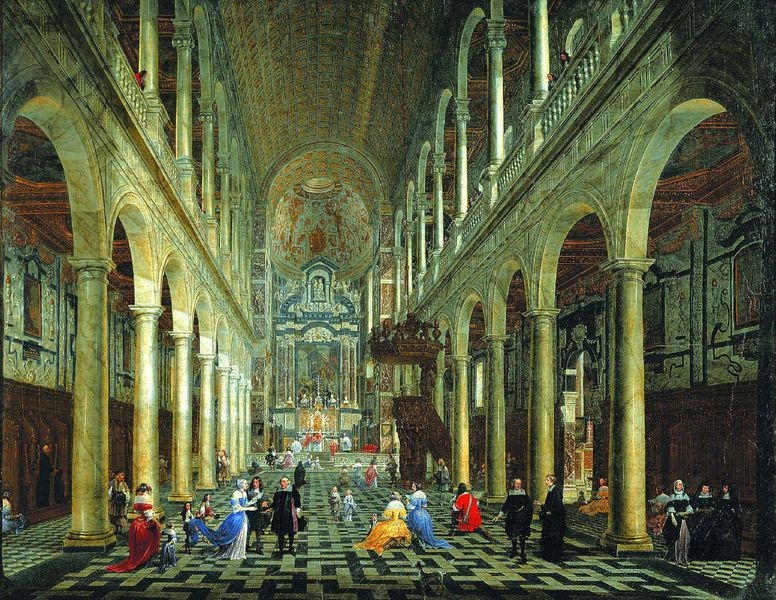
Titel: Hl.-Karl-Borromeus-Kirche in Antwerpen
Standort: Antwerpen, Hl.-Karl-Borromeus-Kirche (EU - NL)
Schlagwörter: blau, mann, frauen, gelb, menschen, frau, marmor, männer, raum, säulen, rot, niederlande, kind, kinder, saal, stuck, bögen, fliesen, altar, kirchenschiff, kanzel, altarraum, kirchenraum, adlige